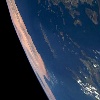
Label: water